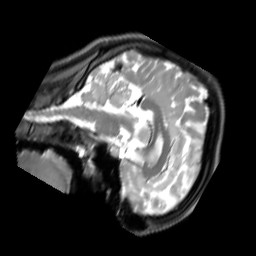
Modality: PDw
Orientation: sagittal
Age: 21
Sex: female
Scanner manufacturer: siemens
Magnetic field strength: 3 T
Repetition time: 11.88 s
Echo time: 0.014 s